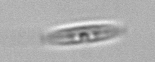
Label: pennate